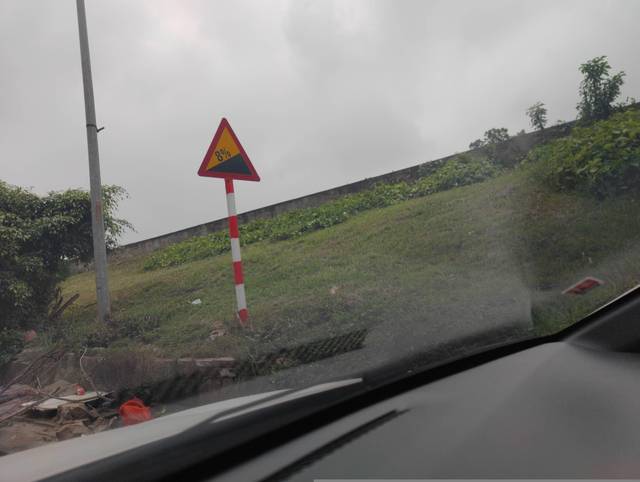
Region: Vietnam
Coordinates: 21.022, 105.894